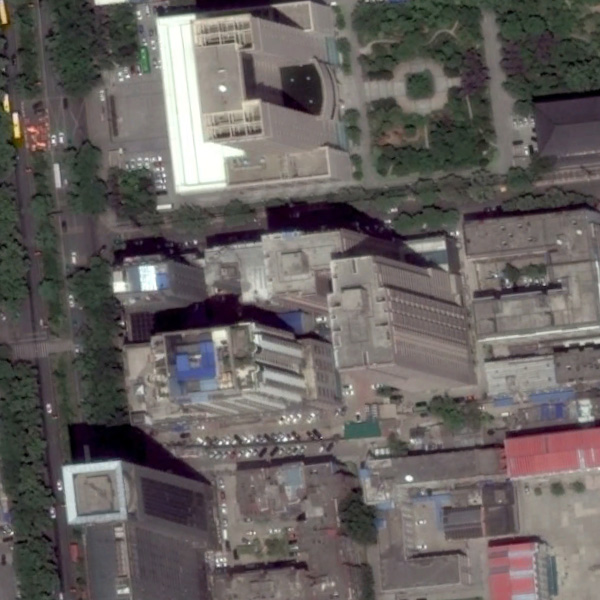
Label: Commercial